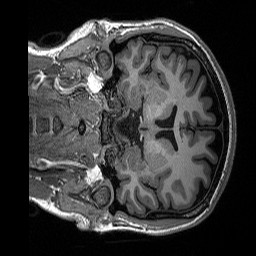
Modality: T1w
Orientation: coronal
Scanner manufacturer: siemens
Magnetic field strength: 3 T
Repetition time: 2.3 s
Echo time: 0.00298 s